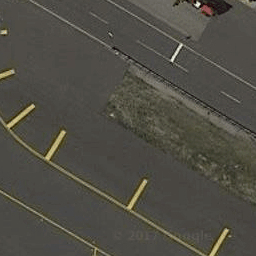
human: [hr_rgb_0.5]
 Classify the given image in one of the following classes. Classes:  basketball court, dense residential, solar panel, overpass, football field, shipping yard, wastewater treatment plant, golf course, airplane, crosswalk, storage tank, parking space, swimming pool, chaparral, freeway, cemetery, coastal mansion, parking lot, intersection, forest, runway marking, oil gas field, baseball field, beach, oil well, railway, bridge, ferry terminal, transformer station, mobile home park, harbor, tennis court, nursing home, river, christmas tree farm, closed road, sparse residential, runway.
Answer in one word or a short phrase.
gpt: runway marking